Interaction volume radius: 5 \u00c5
Interaction volume height: 25 \u00c5
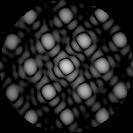
Disorder parameter: 0.1142